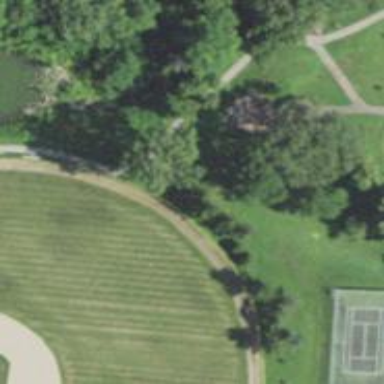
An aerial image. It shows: Disc golf basket.